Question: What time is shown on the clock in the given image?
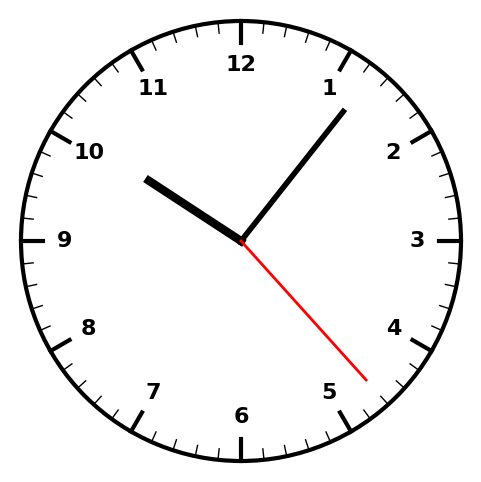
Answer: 10:06:23